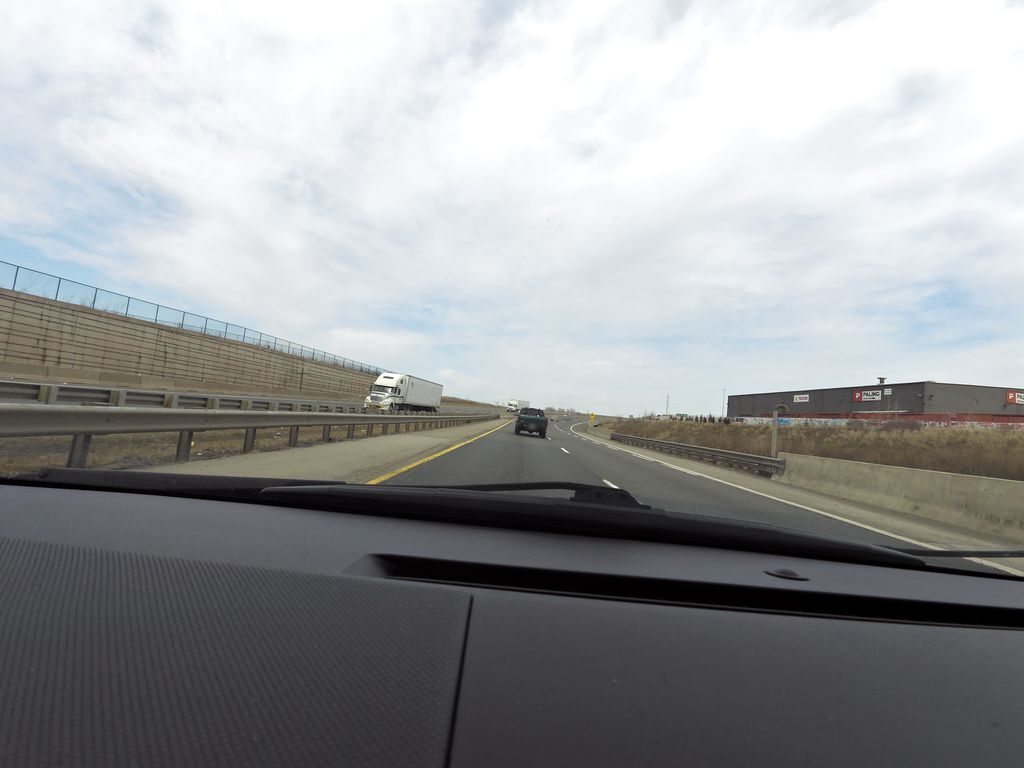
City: hamilton